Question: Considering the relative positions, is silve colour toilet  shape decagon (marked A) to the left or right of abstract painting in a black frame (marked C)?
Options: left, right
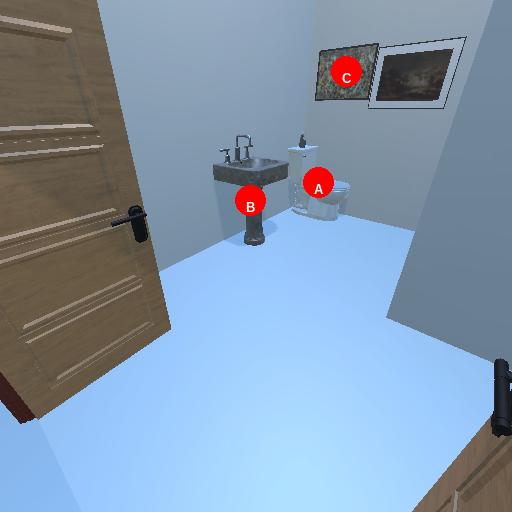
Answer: left